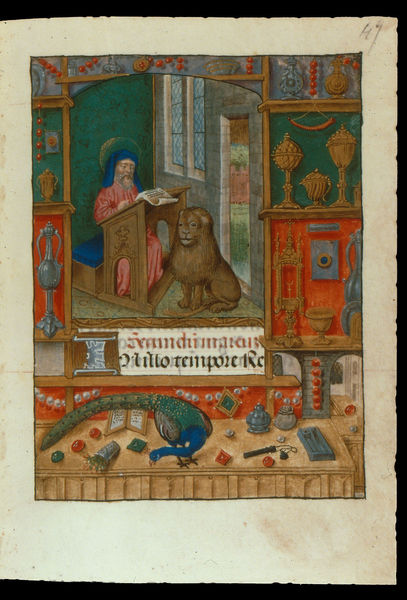
Titel: Stundenbuch
Künstler: Meister der Davidszenen
Standort: Herkunftsort: Gent (EU - B); Herkunftsort: Brügge (EU - B)
Institution: Vatikan, Biblioteca Apostolica Vaticana
Schlagwörter: blau, mann, fenster, holz, tür, rot, tier, kirche, kelch, blatt, perlen, schrift, bank, lesen, gefäß, buch, dose, druck, seite, illustration, pfau, pult, utensilien, heiligenschein, fasan, kapelle, heiliger, löwe, zeit, kelche, details, lektüre, latein, siten, apostel, schreibutensilien